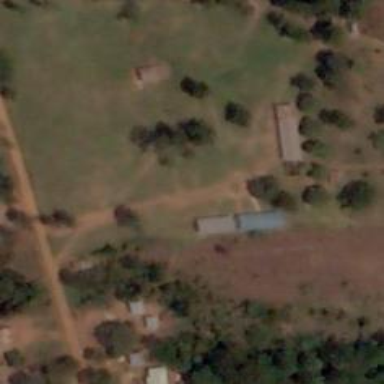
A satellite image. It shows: School.